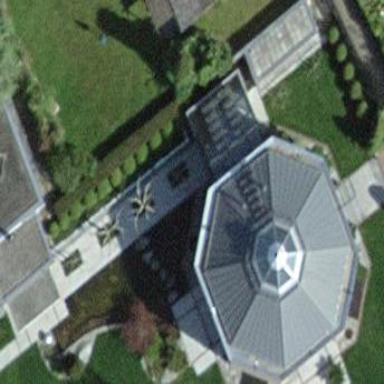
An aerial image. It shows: House with pyramidal roof shape.